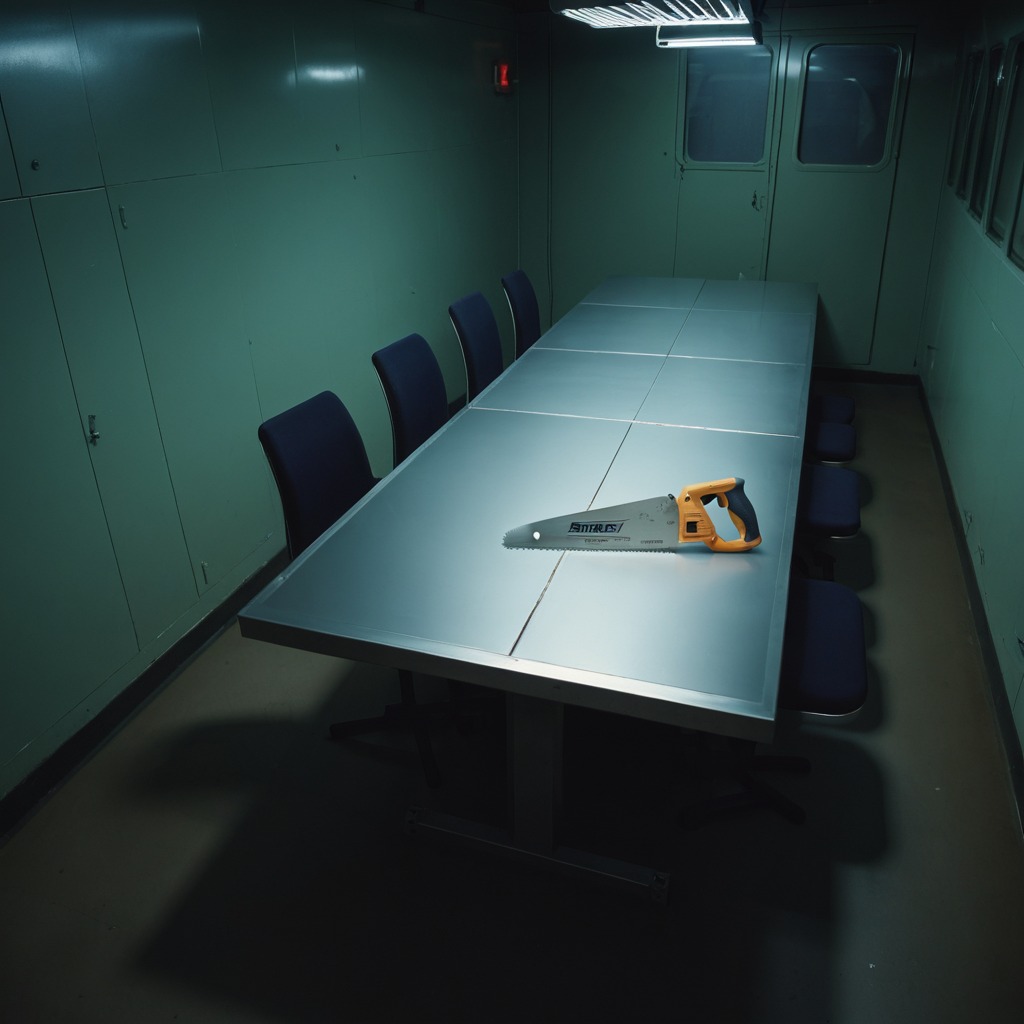
A metal saw is lying on the table.